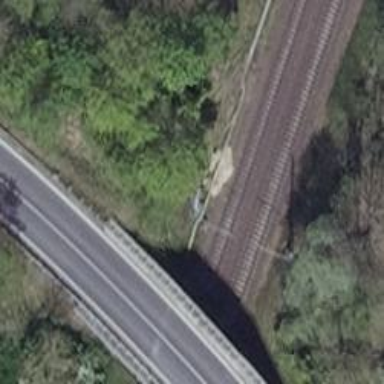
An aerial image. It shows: Milestone along the railway track with catenary mast.